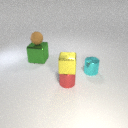
small red metal cylinder below small yellow metal cube